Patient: sex M, age 48
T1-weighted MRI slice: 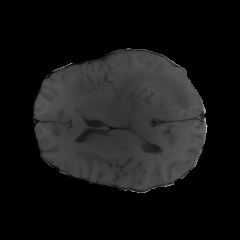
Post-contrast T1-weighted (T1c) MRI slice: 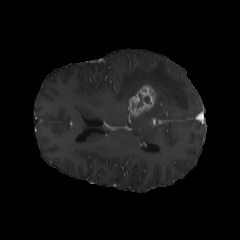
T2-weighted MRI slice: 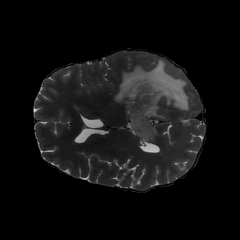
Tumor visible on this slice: yes
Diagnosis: Glioblastoma, IDH-wildtype
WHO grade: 4